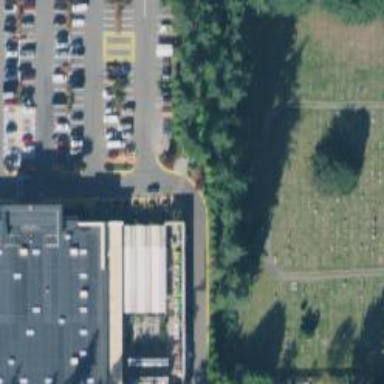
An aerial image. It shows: Cemetery.